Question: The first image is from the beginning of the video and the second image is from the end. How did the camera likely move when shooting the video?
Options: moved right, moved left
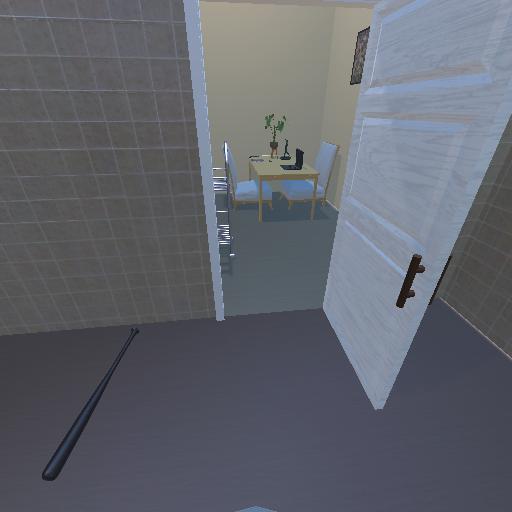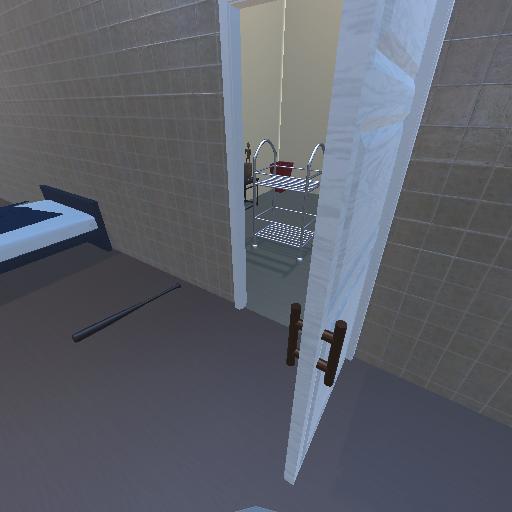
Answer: moved right